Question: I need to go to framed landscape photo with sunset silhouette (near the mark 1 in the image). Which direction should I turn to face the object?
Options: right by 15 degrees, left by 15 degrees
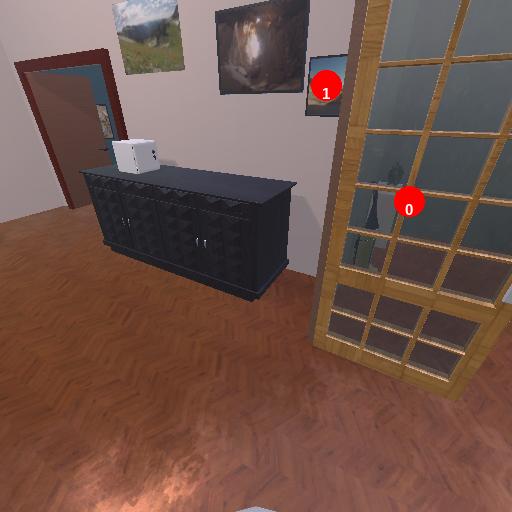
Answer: right by 15 degrees